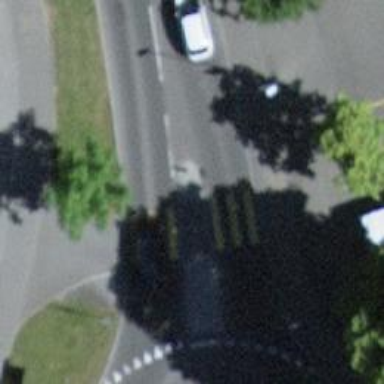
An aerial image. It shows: Marked zebra crossing on the road.